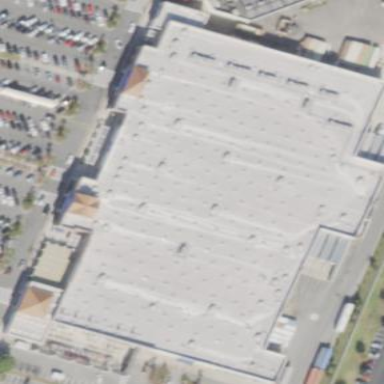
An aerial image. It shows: Supermarket building.